Question: Is there a way to add a custom icon on top of a vertical line in highcharts? I am looking to add these points at specific dates(day granularity.) It seems that this would be best executed as a series; however, I don't see a way to append additional data to a data point. I have looked through the documentation for render, plot lines, and plot bands... nothing really seems to help. I'm even having difficulty finding just an example of adding a vertical line at a date.

As you can see in the above screenshot, the beaker and message icon are events that have happened at specific dates. Does anyone know how to accomplish something like this in highcharts? Thanks a lot for your assistance!
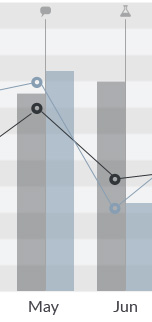
Answer: Adding plot to with :
Under series:
'''
{
type: 'scatter',
showInLegend: false,
data: [{}, {}, {}, {
y: 200,
marker: {
symbol: 'url(http://www.highcharts.com/demo/gfx/snow.png)'
}
}, {
y: 200,
marker: {
symbol: 'url(http://www.highcharts.com/demo/gfx/sun.png)'
}
}
'''
Crop unnecessary part:
'''
yAxis: {
max: 200,
'''
DEMO: <URL>
---
Previous answer (Not resized properly):
<URL>
'''
}, function(chart) { // on complete
chart.renderer.image('http://highcharts.com/demo/gfx/sun.png', 410, 40, 20, 20).add();
chart.renderer.image('http://highcharts.com/demo/gfx/snow.png', 334, 40, 20, 20).add();
});
'''
Basic DEMO (Not scaled properly): <URL>
---
Related Questions:
<URL>
<URL>
Other Question:
<URL>